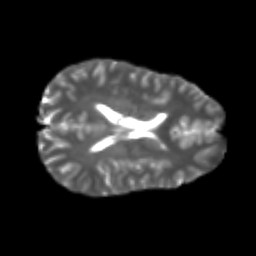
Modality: T2w
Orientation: axial
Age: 24
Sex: male
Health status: healthy
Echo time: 0.074 s